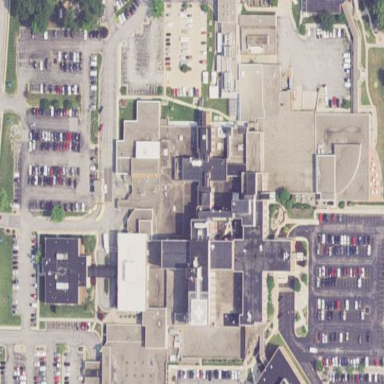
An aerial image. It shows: Healthcare facility identified as hospital.